Question: My 'itemscontrol' is currently loading each row correctly. I am trying to get it to change the background color of each row when the user selects it.
'''
<Grid>
<Grid.RowDefinitions>
<RowDefinition Height="100" />
<RowDefinition Height="30" />
<RowDefinition Height="*" />
</Grid.RowDefinitions>
<Grid.ColumnDefinitions>
<ColumnDefinition Width="*" />
</Grid.ColumnDefinitions>
<Grid Grid.Row="0">
<Border BorderBrush="#BBBDBF" Background="#F4F4F4" BorderThickness="0,1,0,1" Margin="10,10,10,10"/>
<Image HorizontalAlignment="Left" Margin="10,0,0,0" Height="38" Width="38" Source="C:\Users\linda_l\Pictures\Cloud upload\database (1).png" />
<TextBlock FontSize="50" Foreground="#4092C2" Margin="60,0,0,0" HorizontalAlignment="left" Height="69" >Databases</TextBlock>
</Grid>
<Grid Background="White" Grid.Row="1">
<Grid.ColumnDefinitions>
<ColumnDefinition Width="10" />
<ColumnDefinition Width="*" />
<ColumnDefinition Width="*" />
<ColumnDefinition Width="*" />
<ColumnDefinition Width="70" />
<ColumnDefinition Width="10" />
</Grid.ColumnDefinitions>
<Border BorderBrush="#BBBDBF" BorderThickness="0,0,0,1" Grid.Column="1" />
<Label Grid.Column="1" Content="Server Name" VerticalAlignment="Bottom" FontWeight="Bold" Foreground="#4092C2" />
<Border BorderBrush="#BBBDBF" BorderThickness="1,0,0,1" Grid.Column="2" />
<Label Grid.Column="2" Content="Source Database" VerticalAlignment="Bottom" FontWeight="Bold" Foreground="#4092C2" />
<Border BorderBrush="#BBBDBF" BorderThickness="1,0,0,1" Grid.Column="3" />
<Label Grid.Column="3" Content="Destination Database" VerticalAlignment="Bottom" FontWeight="Bold" Foreground="#4092C2" />
<Border BorderBrush="#BBBDBF" BorderThickness="1,0,0,1" Grid.Column="4" />
<Label Grid.Column="4" Content="Status" VerticalAlignment="Bottom" FontWeight="Bold" Foreground="#4092C2" />
</Grid>
<ItemsControl x:Name="itemscntrl" ItemsSource="{Binding DatabaseServers}" Background="White" BorderBrush="WhiteSmoke" BorderThickness="0" Grid.Row="2" Margin="0,5,0,0">
<ItemsControl.ItemTemplate>
<DataTemplate>
<Grid x:Name="grd" Background="White" >
<Grid.ColumnDefinitions>
<ColumnDefinition Width="10" />
<ColumnDefinition Width="*" />
<ColumnDefinition Width="*" />
<ColumnDefinition Width="*" />
<ColumnDefinition Width="70" />
<ColumnDefinition Width="10" />
</Grid.ColumnDefinitions>
<Image Source="{Binding StatusImage}" Height="10" Width="10" />
<Label Grid.Column="1" HorizontalAlignment="Left" Content="{Binding ServerName}" />
<Label Grid.Column="2" HorizontalAlignment="Left" Content="{Binding SourceDatabase}" />
<TextBox x:Name="dst" Grid.Column="3" Text="{Binding DestinationDatabase , Mode=TwoWay, UpdateSourceTrigger=LostFocus}" VerticalAlignment="Top" />
<Label Grid.Column="4" Content="{Binding Status}" VerticalAlignment="Top" />
<Button Grid.Column="4" BorderThickness="0" HorizontalAlignment="Center" Width="50" Margin="3" Content="{Binding Status}" Command="{Binding EnabledCommand}" CommandParameter="{Binding}" />
</Grid>
<DataTemplate.Triggers>
<DataTrigger Binding="{Binding selected }" Value="True">
<Setter Property="Background" Value="Yellow" TargetName="dst" />
</DataTrigger>
</DataTemplate.Triggers>
</DataTemplate>
</ItemsControl.ItemTemplate>
</ItemsControl>
</Grid>
'''
Which currently looks like this:

I tried adding a 'DataTemplate.Triggers' but it doesn't seam to do anything. How exactly do you detect that a row in a itemscontrol has been selected? The only examples I have found use a 'datagrid'. I tried changing mine to a 'datagrid' instead of the 'itemscontrol', but then the it wouldn't load the data.
Datagrid:
'''
<DataGrid x:Name="grd" Background="White" DataContext="{Binding DatabaseServers}" Grid.Row="2">
<Image Source="{Binding StatusImage}" Height="10" Width="10" />
<Label Grid.Column="1" HorizontalAlignment="Left" Content="{Binding ServerName}" />
<Label Grid.Column="2" HorizontalAlignment="Left" Content="{Binding SourceDatabase}" />
<TextBox x:Name="dst" Grid.Column="3" Text="{Binding DestinationDatabase , Mode=TwoWay, UpdateSourceTrigger=LostFocus}" VerticalAlignment="Top" />
<Label Grid.Column="4" Content="{Binding Status}" VerticalAlignment="Top" />
<Button Grid.Column="4" BorderThickness="0" HorizontalAlignment="Center" Width="50" Margin="3" Content="{Binding Status}" Command="{Binding EnabledCommand}" CommandParameter="{Binding}" />
</DataGrid>
'''
Just shows a bunch of lines there is no data in each row.
I am very new to WPF so I cant really figure out what I am doing wrong here.
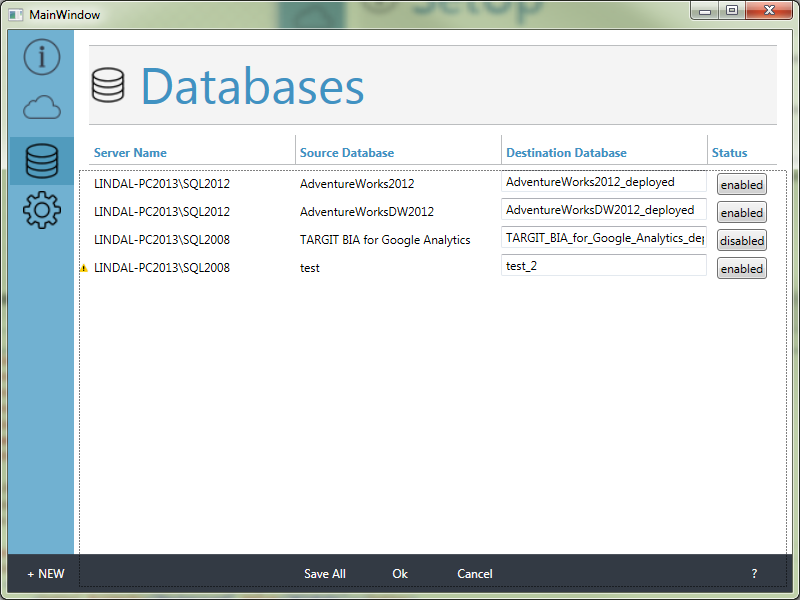
Answer: Here is what you want using 'DataGrid' i m using 'MVVM'
'''
<Grid Margin="10">
<StackPanel Orientation="Vertical">
<Label Content="DataBases" Width="150" Height="50" HorizontalAlignment="Left" FontSize="20"/>
<DataGrid Name="DgDataSource" AutoGenerateColumns="False" CanUserAddRows="False" ItemsSource="{Binding SourceData}">
<DataGrid.Columns>
<DataGridTextColumn Header="ServerName" Binding="{Binding ServerName}" Width="2*"/>
<DataGridTextColumn Header="SourceDatabase" Binding="{Binding SourceDatabase}" Width="2*"/>
<DataGridTextColumn Header="DestinationDatabase" Binding="{Binding DestinationDatabase}" Width="2*"/>
<DataGridTemplateColumn Width="*" Header="Status" >
<DataGridTemplateColumn.CellTemplate>
<DataTemplate>
<Button Content="{Binding Status}" Command="{Binding EnabledCommand}"></Button>
</DataTemplate>
</DataGridTemplateColumn.CellTemplate>
</DataGridTemplateColumn>
</DataGrid.Columns>
</DataGrid>
</StackPanel>
</Grid>
'''
'''
public class WindowViewModel
{
public ObservableCollection<DataSource> SourceData { get; set; }
public WindowViewModel()
{
Initialize();
}
private void Initialize()
{
SourceData = new ObservableCollection<DataSource>
{
new DataSource() {Status = "Stop", ServerName = "Test 1", SourceDatabase = "Unknown",DestinationDatabase = "blabla....."},
new DataSource() {Status = "Work", ServerName = "Test 2", SourceDatabase = "Unknown",DestinationDatabase = "blabla....."},
new DataSource() {Status = "Stop", ServerName = "Test 3", SourceDatabase = "Unknown",DestinationDatabase = "blabla....."}
};
}
}
'''
'''
public class DataSource
{
public string Status { get; set; }
public string ServerName { get; set; }
public string SourceDatabase { get; set; }
public string DestinationDatabase { get; set; }
}
'''